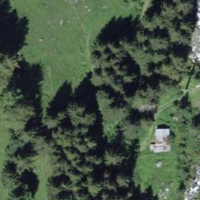
EUNIS habitat code: 43
Species observed at this site:
Polygonia c-album
Silene dioica
Petasites albus